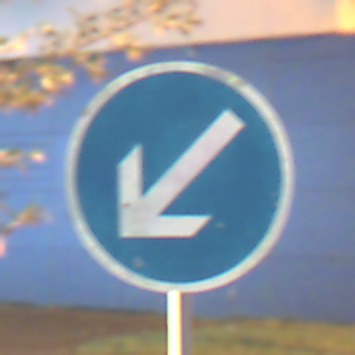
Verkehrszeichen: VorgeschriebeneVorbeifahrtLinks
Umgebung: Outdoor, Urban
Tageszeit: Night
Wetter: PartlyCloudy
Licht: Artificial
Jahreszeit: NotSpecified
Kontrast: HighContrast